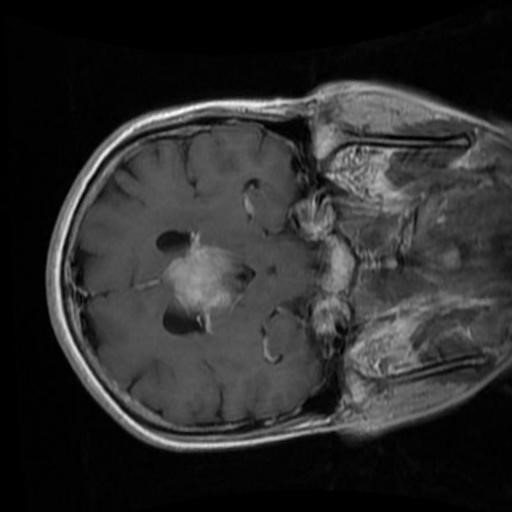
Label: brain_menin